Question: I'm currently working on Windows8.1 Phone Application Development.
Application runs fine on the emulator but when i try to deploy it on my Lumia 535, It gives this strange error message (Snapshot).
thanks in advance :)

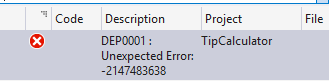
Answer: Try the following.. Disconnect USB
1. press 'Window key' + R
2. type 'services.msc'
3. press 'ok'
4. In the list find service Windows Phone IP over USB Transport (IpOverUsbSvc).
5. Right click on it
6. Select Restart
Connect USB and try again. (Hope your device is developer unlocked.)